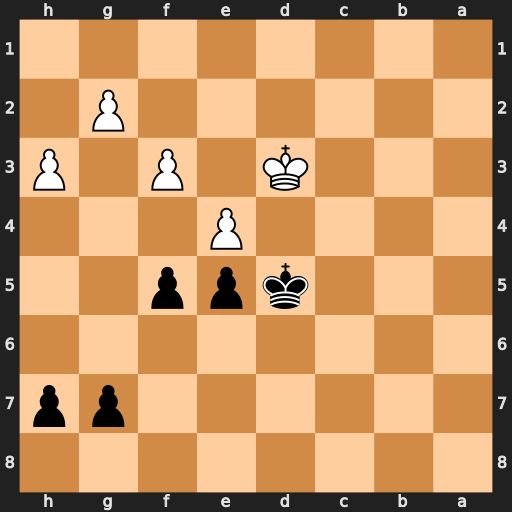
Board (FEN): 8/6pp/8/3kpp2/4P3/3K1P1P/6P1/8
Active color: b
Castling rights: -
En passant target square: -
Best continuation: fxe4+ fxe4+ Kc5